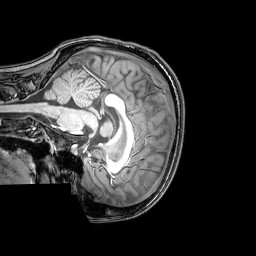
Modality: T1w
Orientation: sagittal
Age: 24
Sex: female
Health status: healthy
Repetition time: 0.081 s
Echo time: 0.037 s